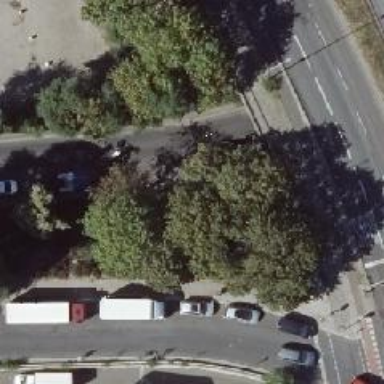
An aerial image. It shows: Asphalt service road with parking lane on the right.